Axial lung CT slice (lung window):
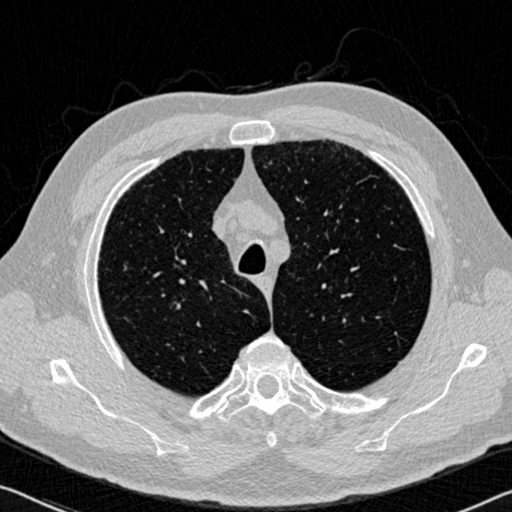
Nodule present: no